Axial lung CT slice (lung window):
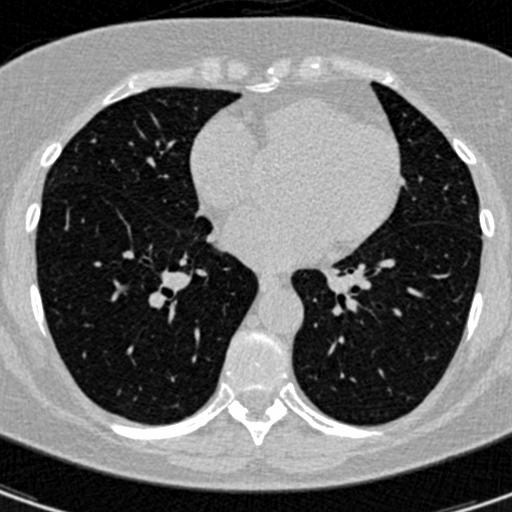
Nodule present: no